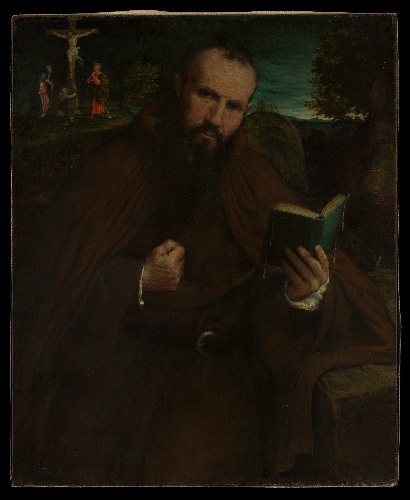
Title: Brother Gregorio Belo of Vicenza
Artist: Lorenzo Lotto
Artist bio: Italian, Venice ca. 1480–1556 Loreto
Date: 1547
Object type: Painting
Classification: Paintings
Medium: Oil on canvas
Dimensions: 34 3/8 x 28 in. (87.3 x 71.1 cm)
Department: European Paintings
Credit line: Rogers Fund, 1965
Accession year: 1965
Repository: Metropolitan Museum of Art, New York, NY
Tags: Books|Crucifixion|Men|Portraits|Christ